Interaction volume radius: 10 \u00c5
Interaction volume height: 15 \u00c5
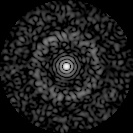
Disorder parameter: 0.8405